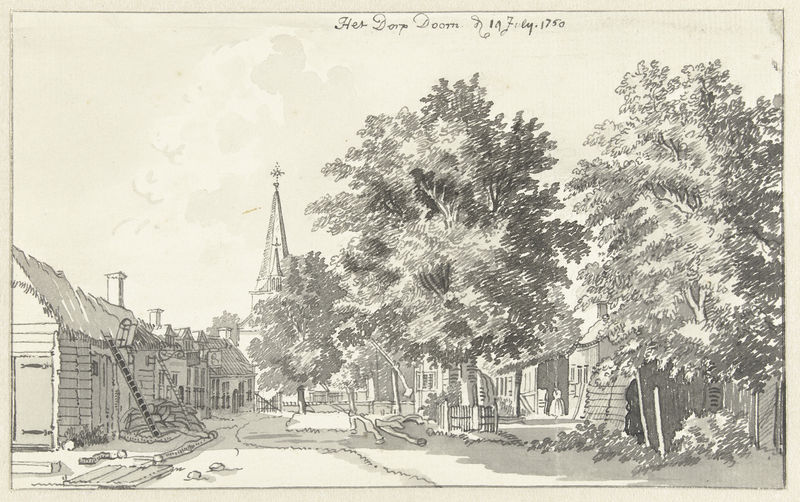
Titel: Gezicht in het dorp Doorn
Künstler: Jan de Beijer
Standort: Amsterdam
Institution: Rijksmuseum
Schlagwörter: baum, feder, himmel, schatten, wolken, bäume, kirchturm, landschaft, äste, grau, strasse, zeichnung, gras, haus, weg, wolke, häuser, zweige, busch, hütte, kirche, kamine, schornstein, dorf, hütten, leiter, tor, scheune, strohdach, kreuz, druck, radierung, stich, niederländisch, bauernhaus, holzhaus, dorfplatz, leuter, leitern, woke, dorfansicht, strohdächer, 1750, hes dorp doorn, baum dorf, jüttem